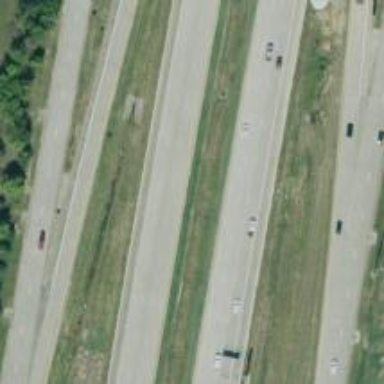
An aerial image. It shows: Motorway.